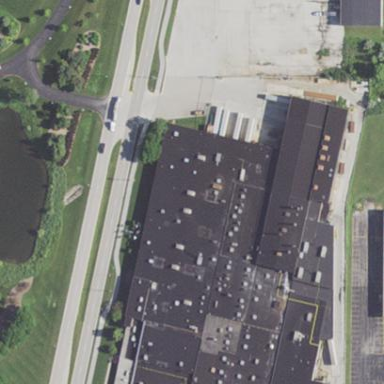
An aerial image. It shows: Industrial building.